Interaction volume radius: 10 \u00c5
Interaction volume height: 15 \u00c5
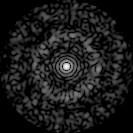
Disorder parameter: 0.8264